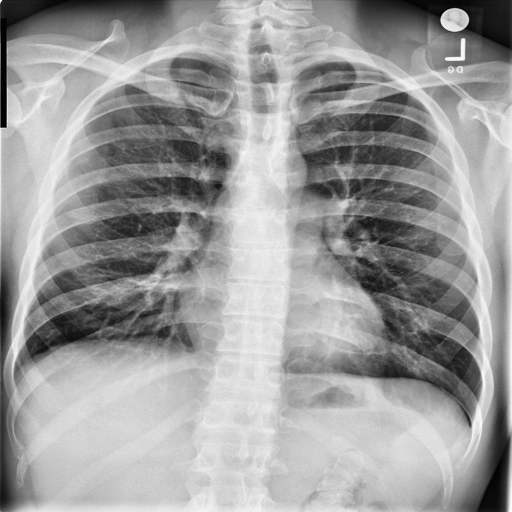
Finding: NORMAL